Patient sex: M
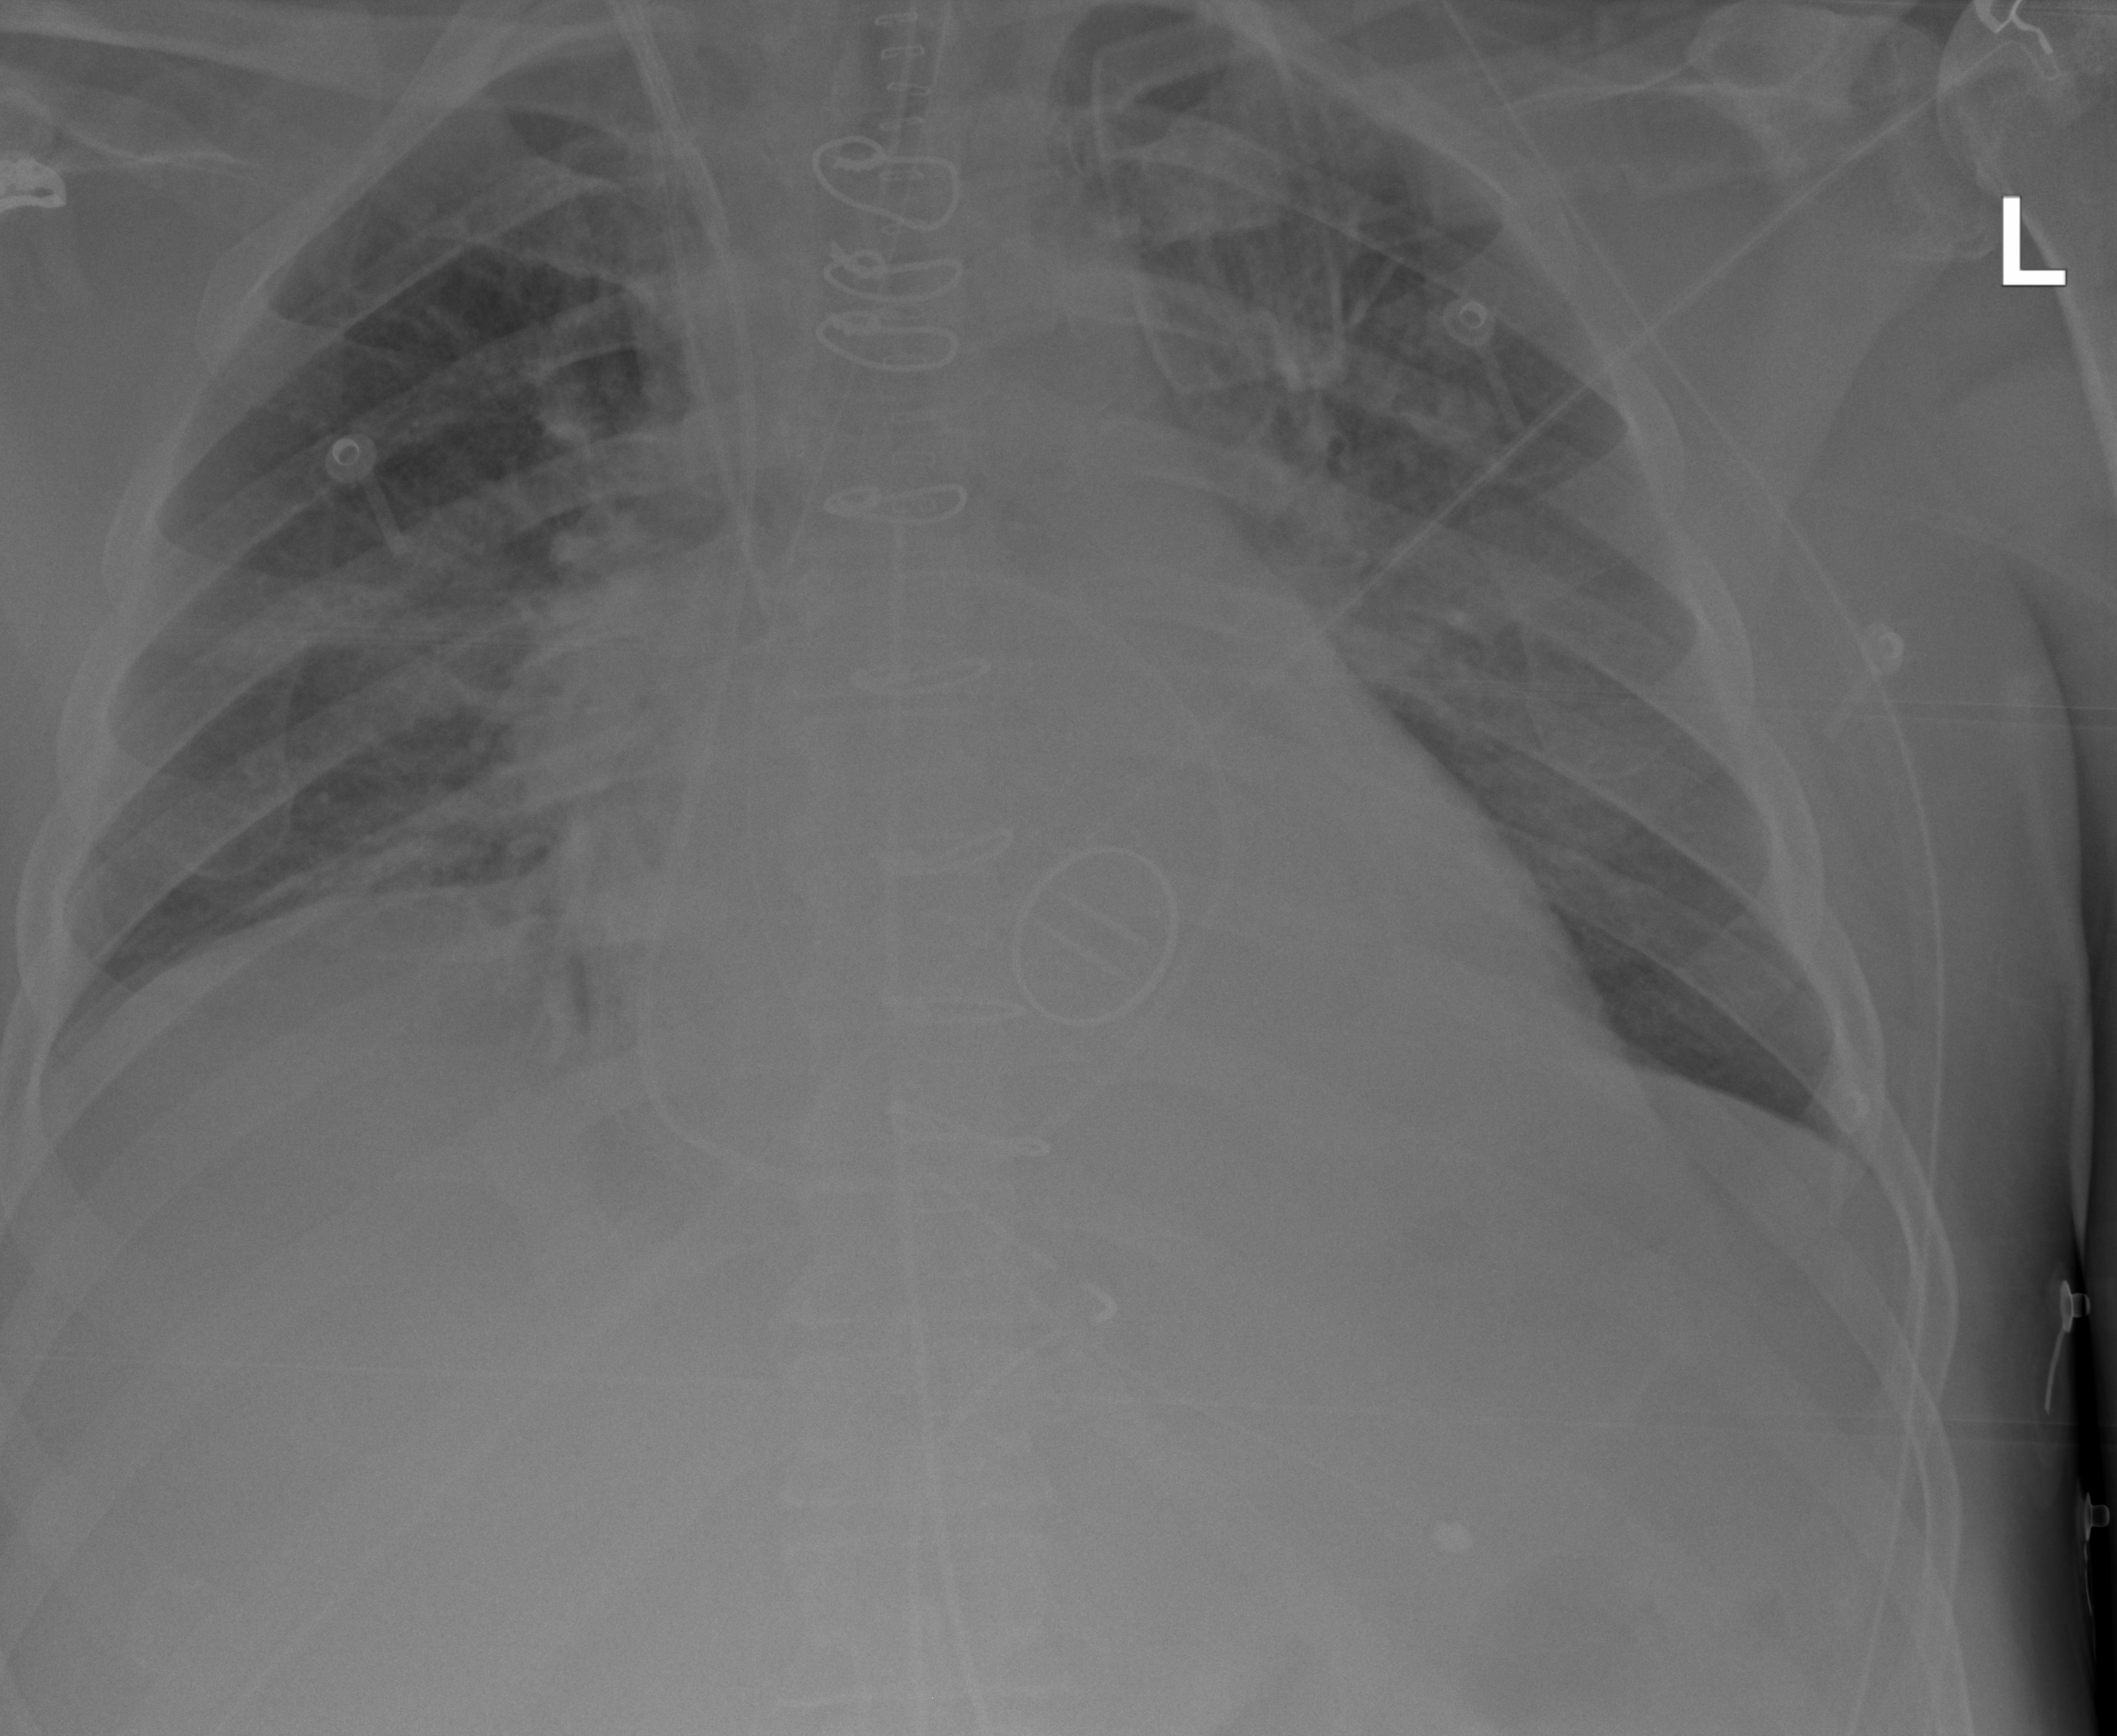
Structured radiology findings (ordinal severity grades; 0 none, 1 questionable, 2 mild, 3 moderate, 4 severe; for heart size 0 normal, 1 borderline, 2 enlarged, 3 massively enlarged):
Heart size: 2
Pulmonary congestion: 2
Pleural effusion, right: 0
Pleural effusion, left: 0
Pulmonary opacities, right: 0
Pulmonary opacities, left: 0
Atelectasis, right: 2
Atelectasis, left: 0